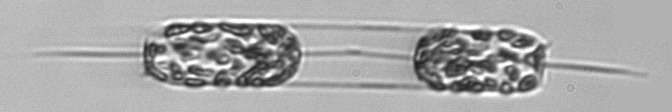
Label: Ditylum_brightwellii